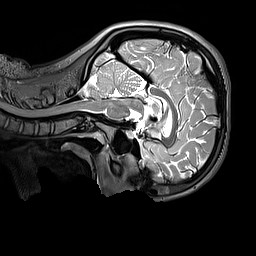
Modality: T2w
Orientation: sagittal
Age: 12
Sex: female
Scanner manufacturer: siemens
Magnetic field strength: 3 T
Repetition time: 3.2 s
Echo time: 0.408 s